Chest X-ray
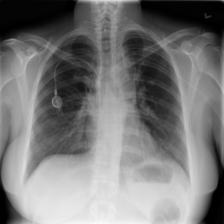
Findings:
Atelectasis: negative
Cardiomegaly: negative
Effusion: negative
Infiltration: negative
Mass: negative
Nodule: negative
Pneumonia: negative
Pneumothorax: negative
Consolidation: negative
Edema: negative
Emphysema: negative
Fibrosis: negative
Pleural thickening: negative
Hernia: negative